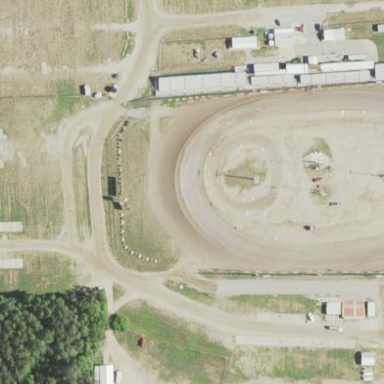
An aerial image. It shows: Sports center focused on motor sports.